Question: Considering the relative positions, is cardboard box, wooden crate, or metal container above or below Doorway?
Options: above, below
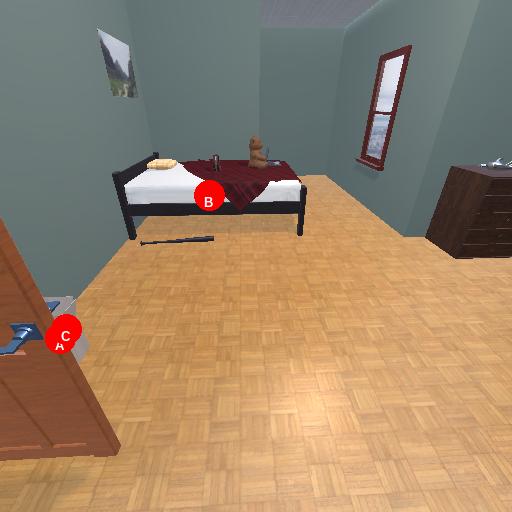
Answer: above